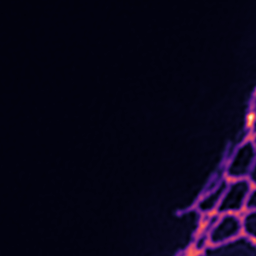
Label: Super-resolution ER image